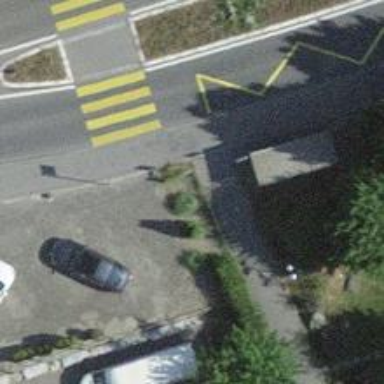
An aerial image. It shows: Kerb serving as barrier.